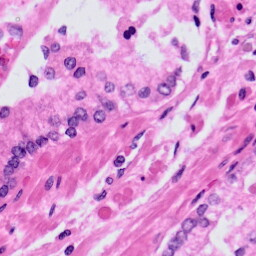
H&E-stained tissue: Prostate